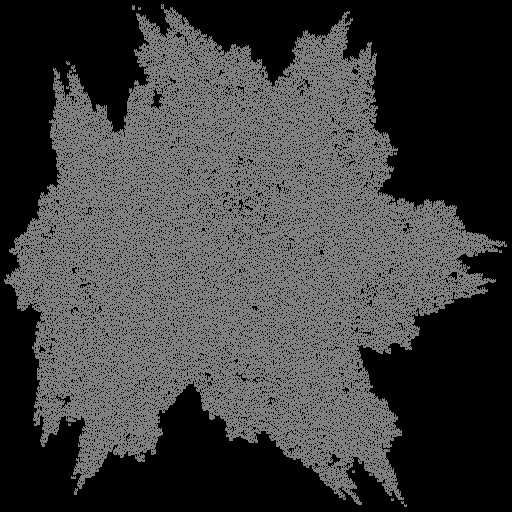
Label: bedder